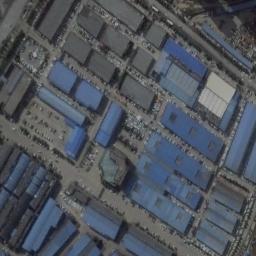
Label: industrial_area